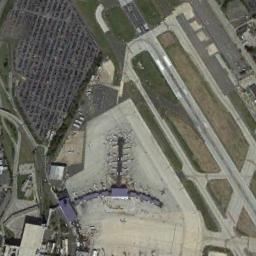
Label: airport